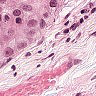
Metastatic tissue present: yes